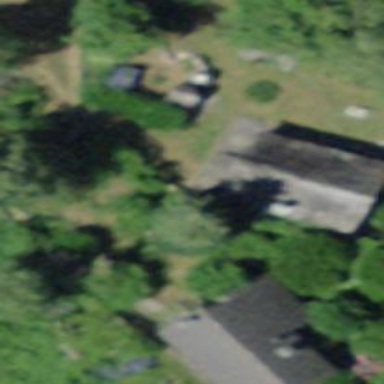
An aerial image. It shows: Cabin.